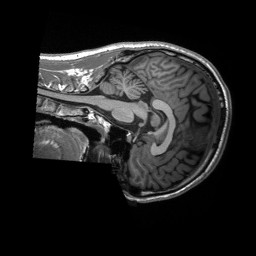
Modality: T1w
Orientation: sagittal
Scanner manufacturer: siemens
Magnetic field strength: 3 T
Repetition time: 2.3 s
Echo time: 0.00232 s